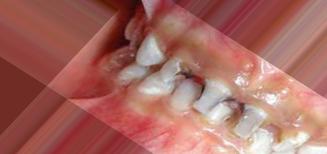
Condition: Caries